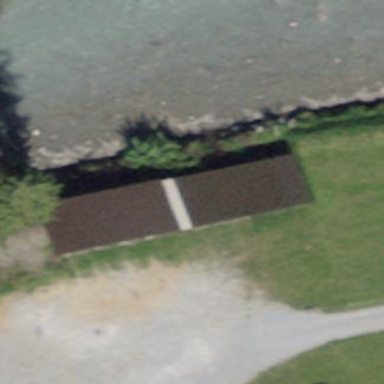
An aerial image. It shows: View of roof of building.